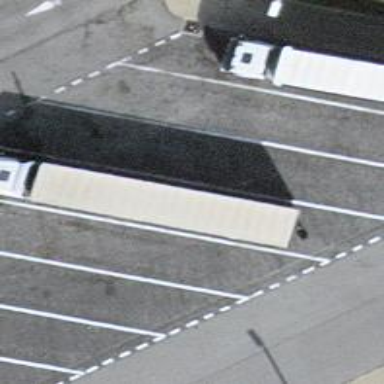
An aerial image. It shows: Parking space designated for heavy goods vehicles.